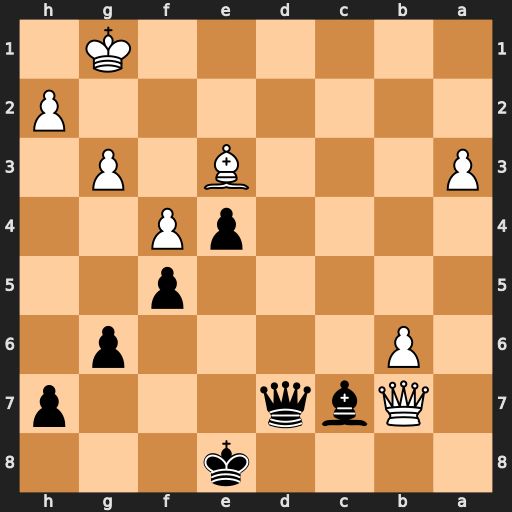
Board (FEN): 4k3/1Qbq3p/1P4p1/5p2/4pP2/P3B1P1/7P/6K1
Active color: b
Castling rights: -
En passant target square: -
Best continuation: Qd1+ Kg2 Qf3+